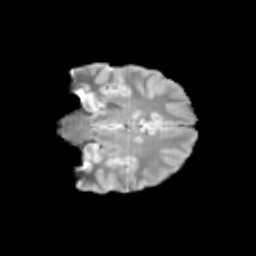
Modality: T2w
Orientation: coronal
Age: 13
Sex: male
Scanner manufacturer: siemens
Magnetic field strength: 3 T
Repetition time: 3.8 s
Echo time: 0.07 s